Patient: sex F, age 68
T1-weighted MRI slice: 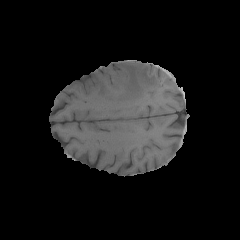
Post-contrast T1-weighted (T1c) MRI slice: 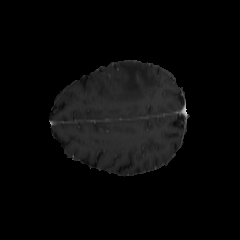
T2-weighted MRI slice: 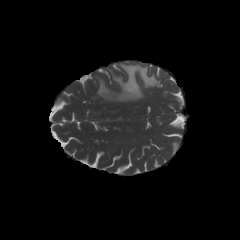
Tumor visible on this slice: yes
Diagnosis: Glioblastoma, IDH-wildtype
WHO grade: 4